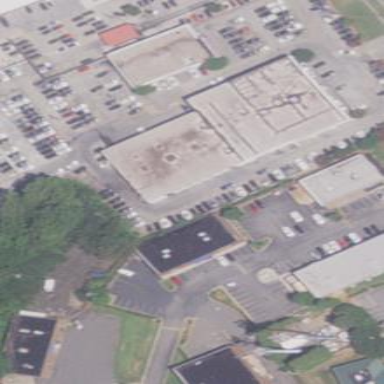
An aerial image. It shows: Building housing car shop.